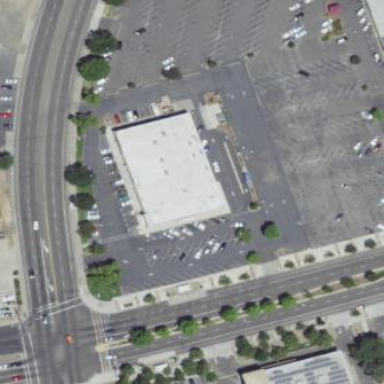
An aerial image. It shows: Commercial building.